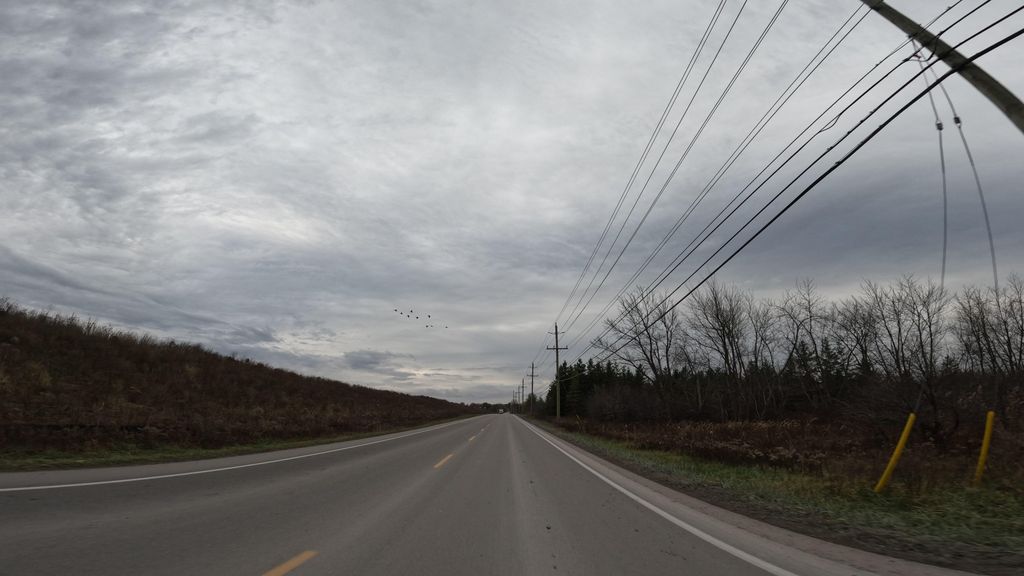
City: hamilton